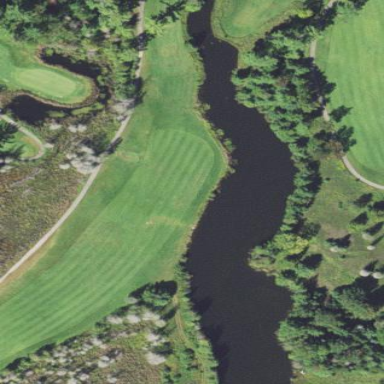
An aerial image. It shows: Scenic view of water hazard on golf course. The natural water feature adds beauty to the landscape.